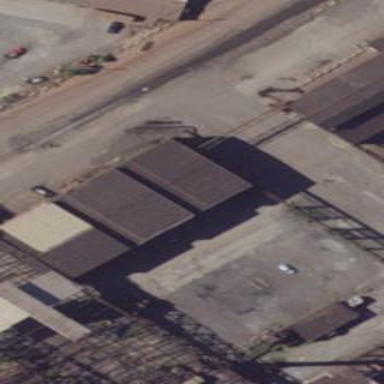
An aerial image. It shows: Industrial building.